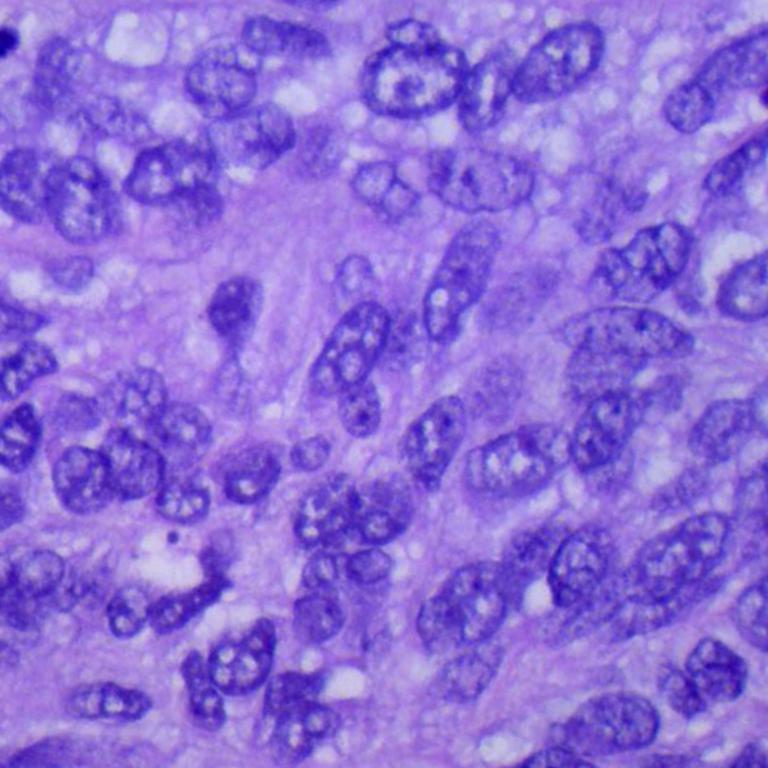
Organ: lung
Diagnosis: squamous carcinomas